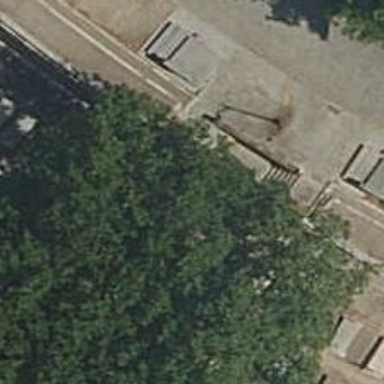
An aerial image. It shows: Concrete steps.